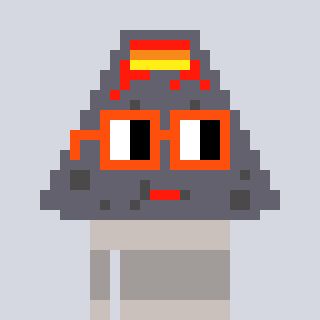
a pixel art character with square orange glasses, a volcano-shaped head and a foggrey-colored body on a cool background